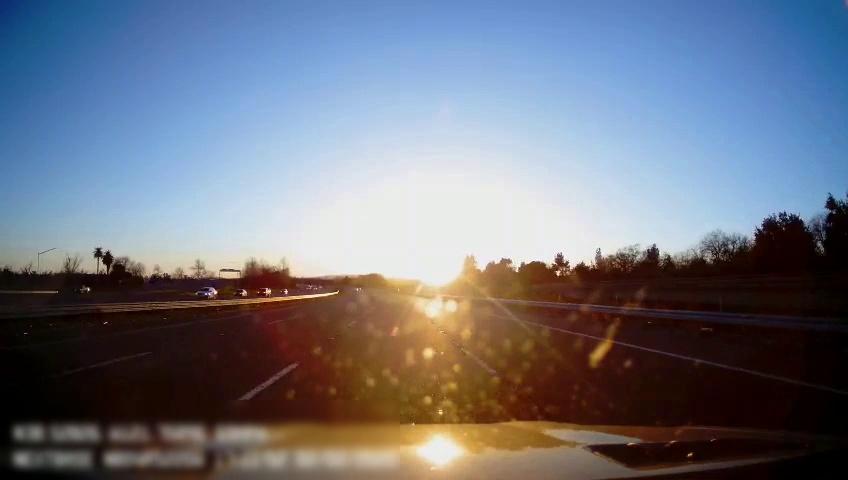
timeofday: Day
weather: Sunny
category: Drivable Space
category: Drivable Space
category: Vehicles | Truck
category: Vehicles | Car
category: Vehicles | Car
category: Vehicles | Truck
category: Lanes | Alternate Lane
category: Lanes | Alternate Lane
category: Lanes | Current Lane
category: Lanes | Current Lane
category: Lanes | Alternate Lane